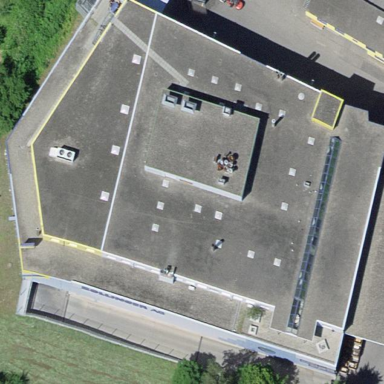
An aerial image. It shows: Industrial building.